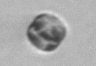
Label: Thalassiosira